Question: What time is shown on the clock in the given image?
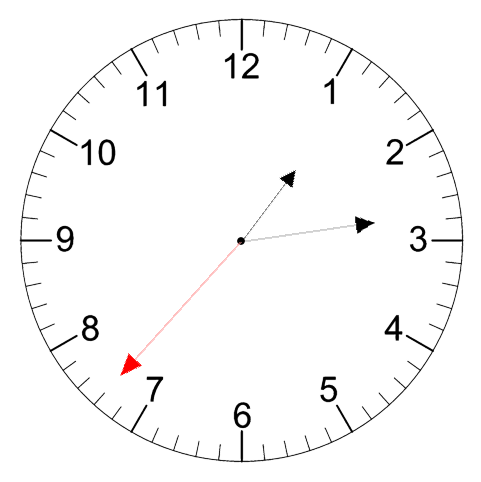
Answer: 01:13:37